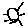
Label: sun